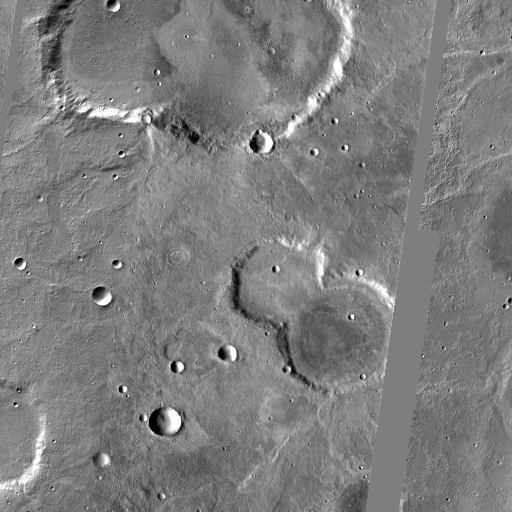
Crater classes present: Background, Other, Buried